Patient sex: F
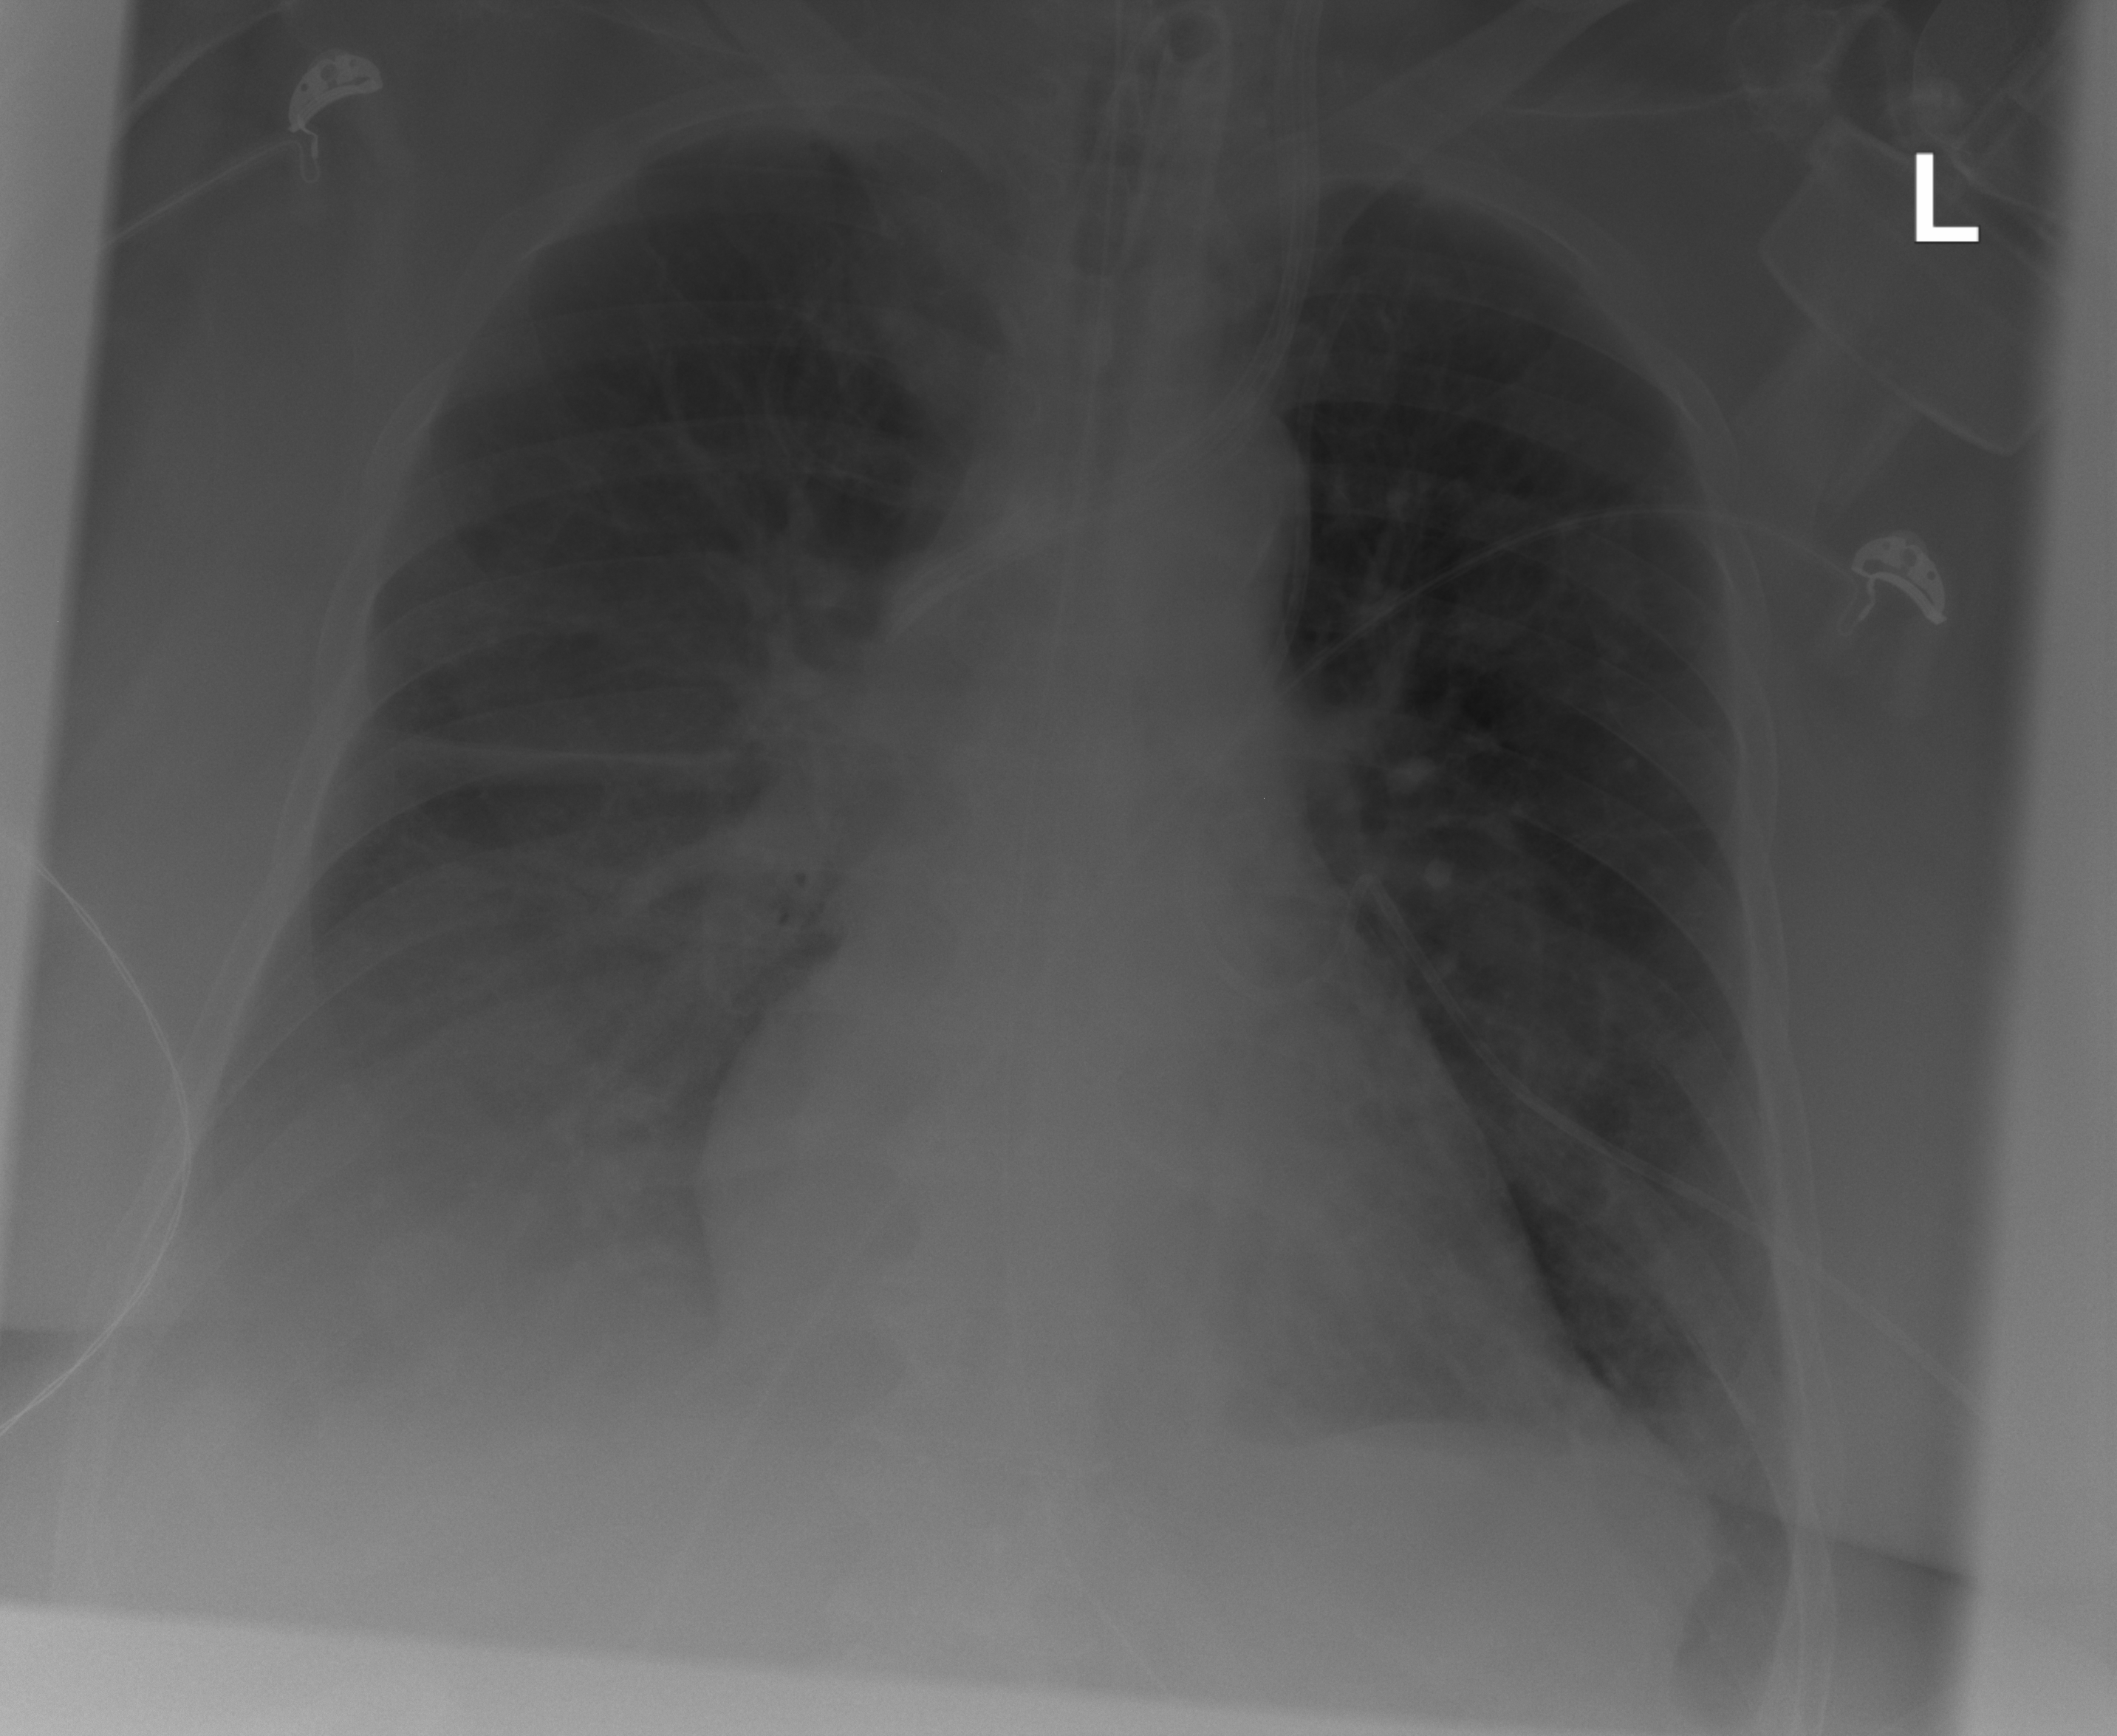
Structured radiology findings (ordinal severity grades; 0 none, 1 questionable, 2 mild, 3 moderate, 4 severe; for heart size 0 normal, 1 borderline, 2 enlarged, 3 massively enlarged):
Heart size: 1
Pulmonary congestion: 2
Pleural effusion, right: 3
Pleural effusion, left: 0
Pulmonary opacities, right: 0
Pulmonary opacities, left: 0
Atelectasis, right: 2
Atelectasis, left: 0